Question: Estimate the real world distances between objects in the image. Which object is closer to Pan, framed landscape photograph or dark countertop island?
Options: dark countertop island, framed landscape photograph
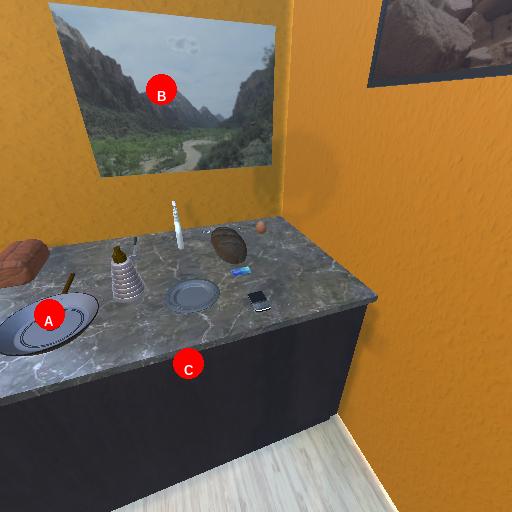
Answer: dark countertop island